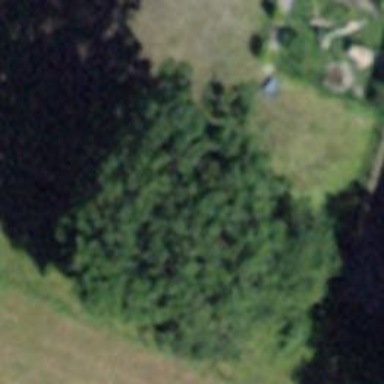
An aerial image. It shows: Single tag "natural: tree."